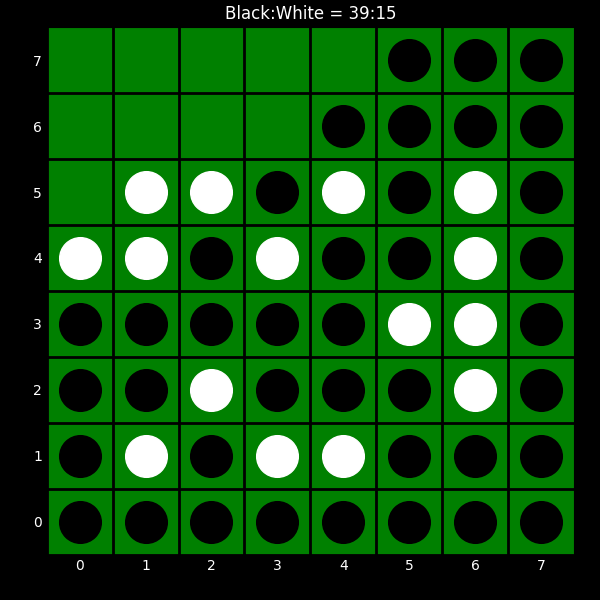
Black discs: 39
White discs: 15